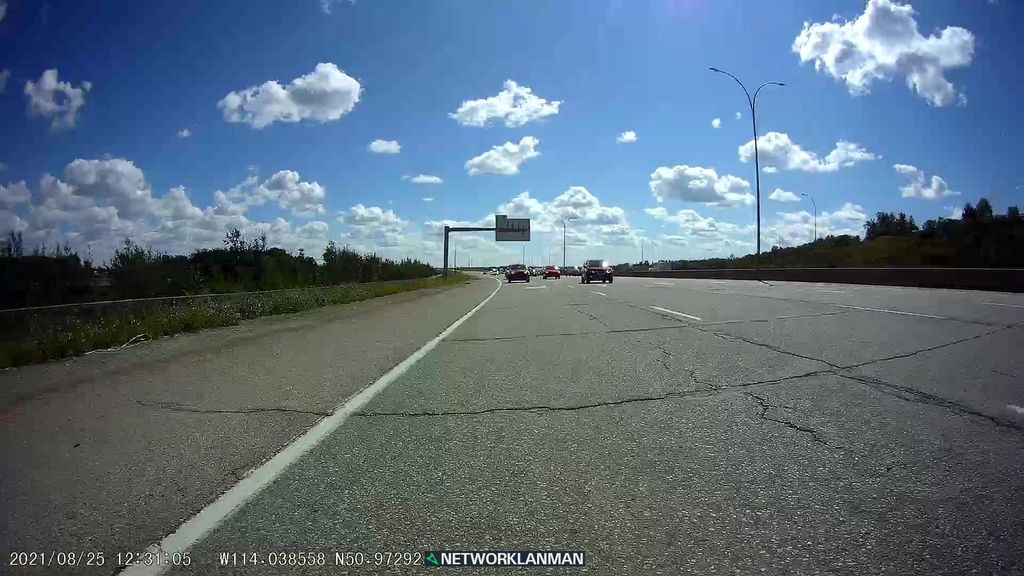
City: calgary